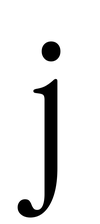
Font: InstrumentSerif-Regular